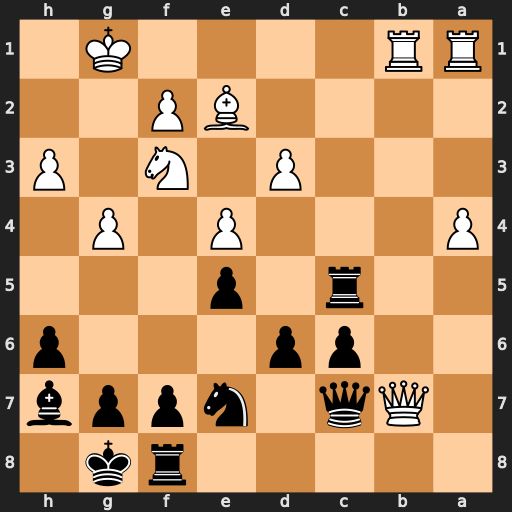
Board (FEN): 5rk1/1Qq1nppb/2pp3p/2r1p3/P3P1P1/3P1N1P/4BP2/RR4K1
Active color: b
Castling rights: -
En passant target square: -
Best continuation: Rc1+ Bf1 Qxb7 Rxb7 Rxa1